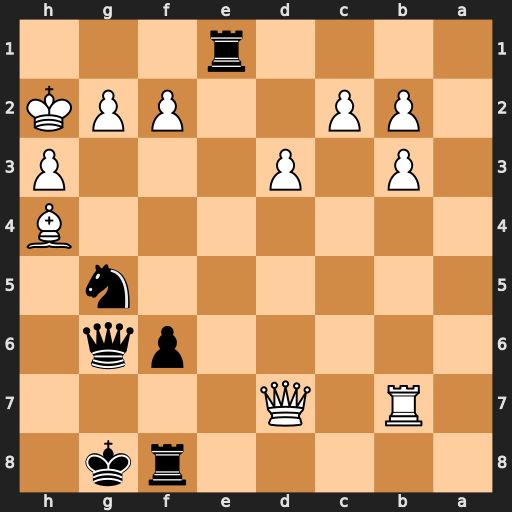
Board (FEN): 5rk1/1R1Q4/5pq1/6n1/7B/1P1P3P/1PP2PPK/4r3
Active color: b
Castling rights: -
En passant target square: -
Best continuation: Nf3+ gxf3 Qg1#